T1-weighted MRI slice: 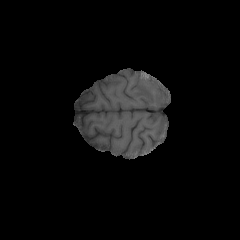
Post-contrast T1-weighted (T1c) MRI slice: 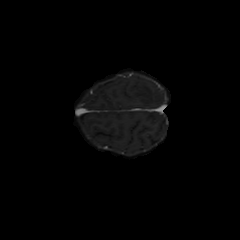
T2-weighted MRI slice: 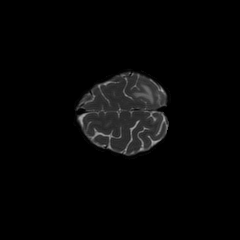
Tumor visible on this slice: yes